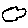
Label: cloud